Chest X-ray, AP view. Patient: 48 years old, sex F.
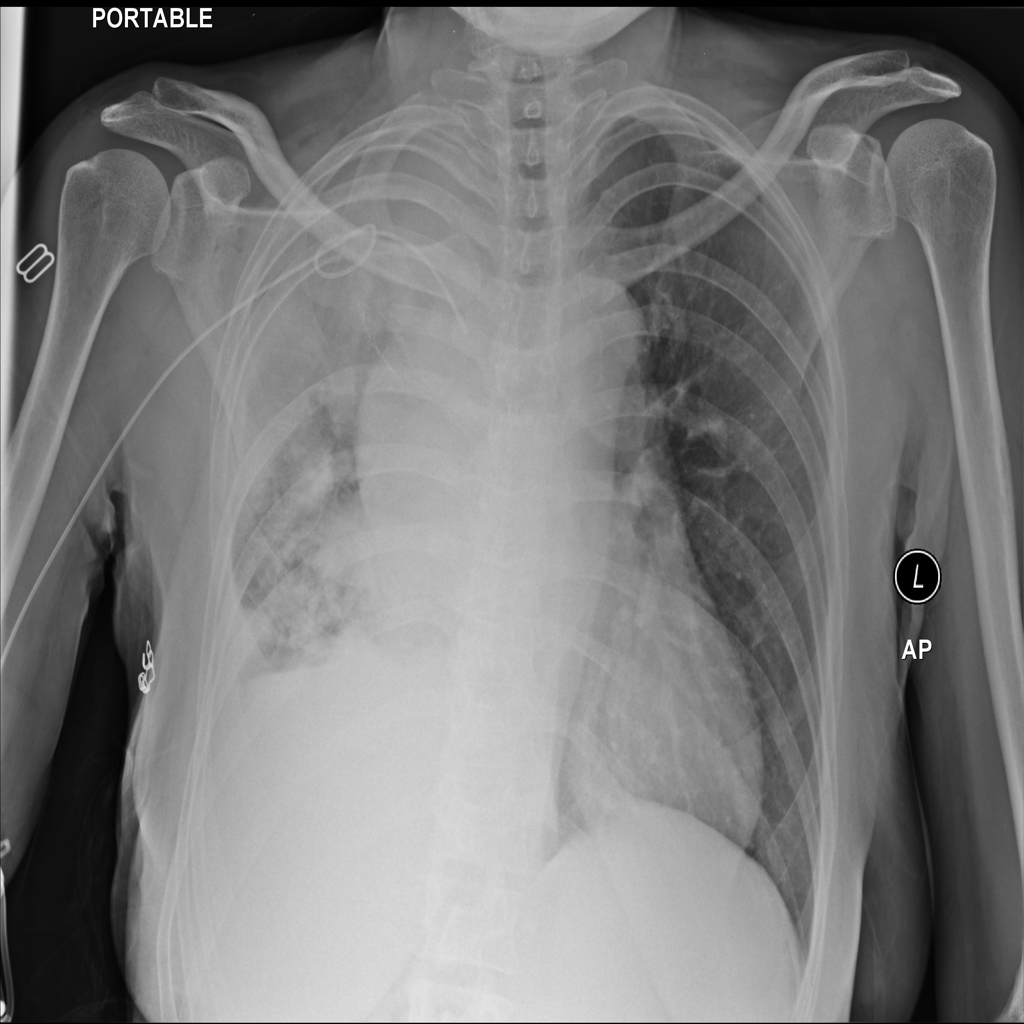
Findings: Mass